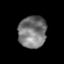
Tissue: prostate
Cell type: T cells
Senescence score: 0.7099
Nuclear area (px): 876
Mean DAPI intensity: 119.74